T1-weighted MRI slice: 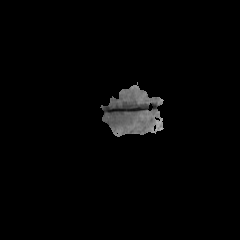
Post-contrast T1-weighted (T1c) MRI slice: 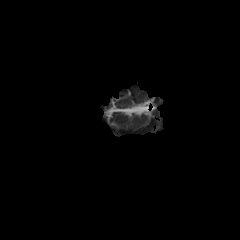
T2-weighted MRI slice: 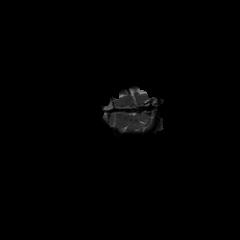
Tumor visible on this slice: no